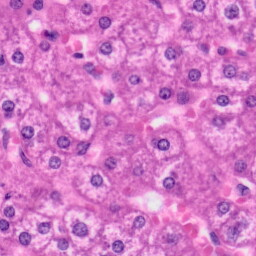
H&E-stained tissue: Liver